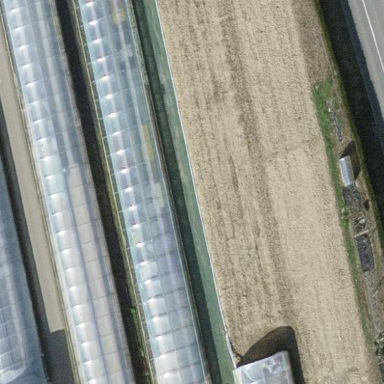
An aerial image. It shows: Greenhouse.